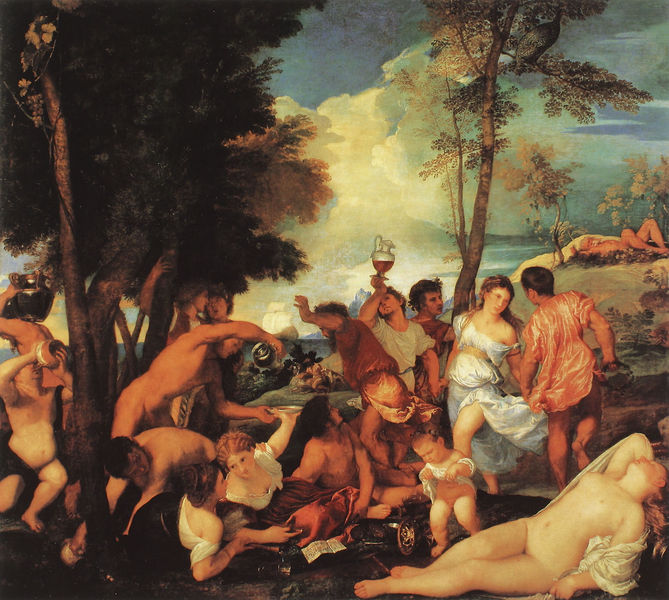
Titel: Bacchanal mit schlafender Ariane
Künstler: Tizian
Institution: Madrid, Museo del Prado
Schlagwörter: akt, baum, berg, gemälde, gott, himmel, meer, nackt, wolken, bäume, frauen, landschaft, menschen, frau, getränk, männer, weiss, malerei, feier, feiern, gelage, trinken, öl, kind, klassizismus, krug, schiff, liegen, picknick, essen, wein, liegend, becher, lachen, draußen, liegende, treffen, orgie, griechisch, athene, bacchanal, zusammensein, essend, bachanten